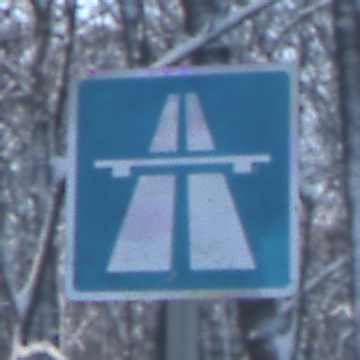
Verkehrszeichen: Autobahn
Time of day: MorningAfternoon
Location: Outdoor (Nature)
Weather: Clear
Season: Winter
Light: Natural